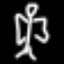
Label: angel